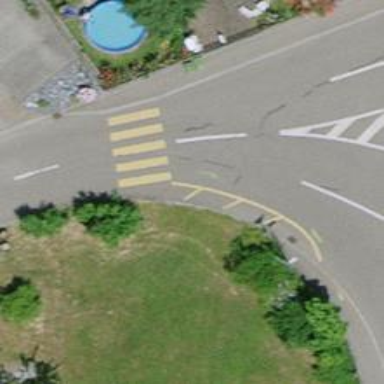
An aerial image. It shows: Uncontrolled footway crossing with markings.